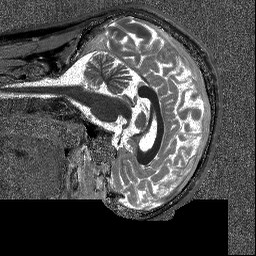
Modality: T1map
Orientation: sagittal
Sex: male